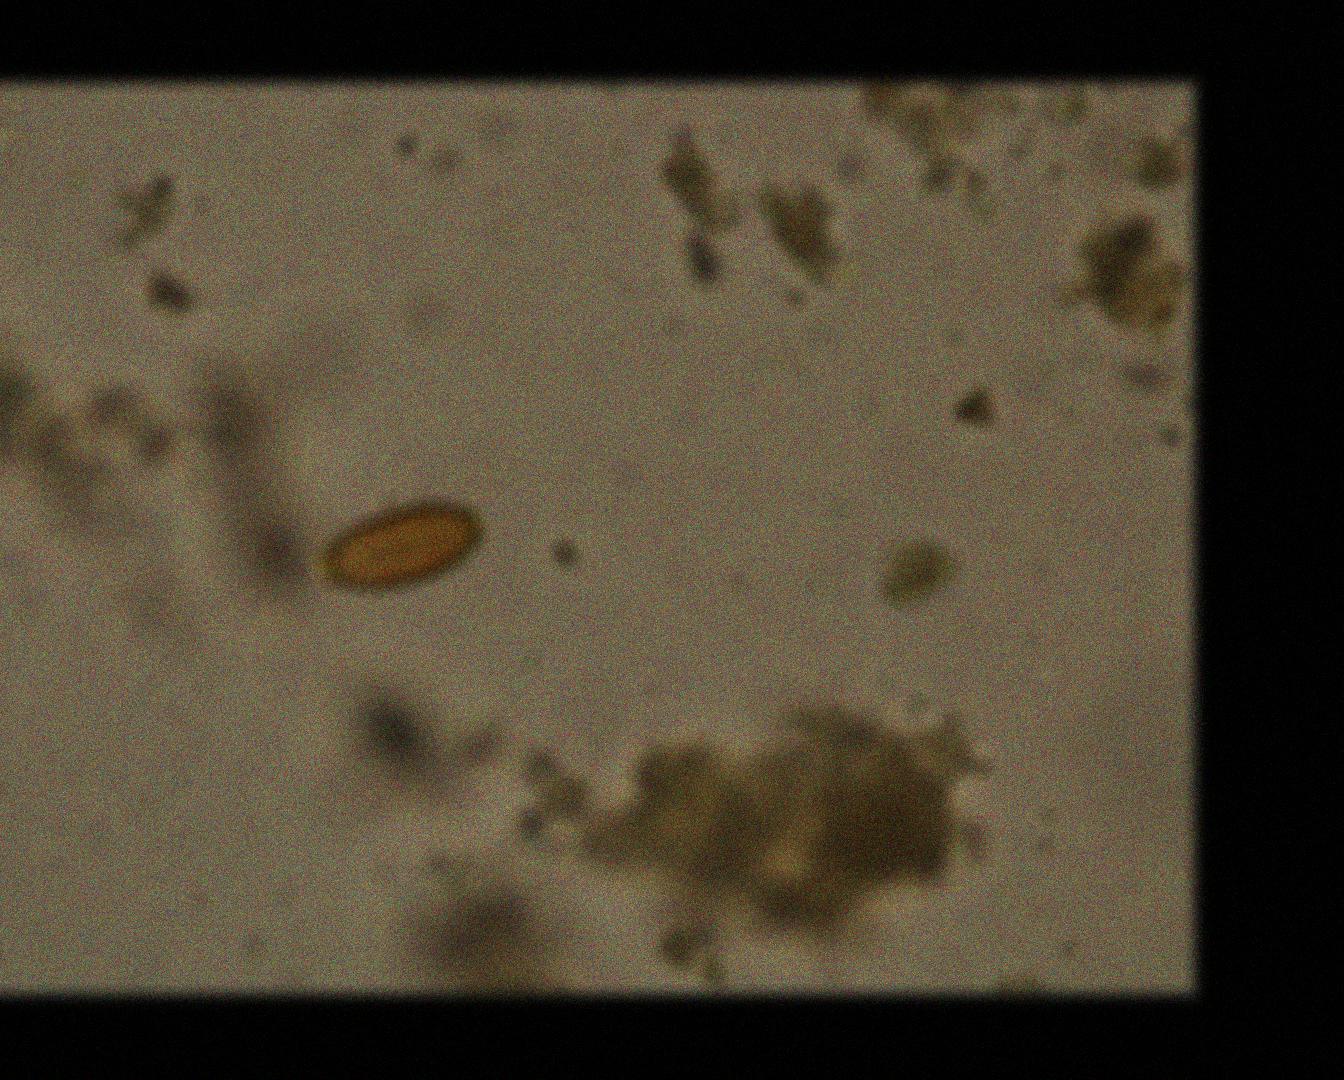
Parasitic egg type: Trichuris trichiura